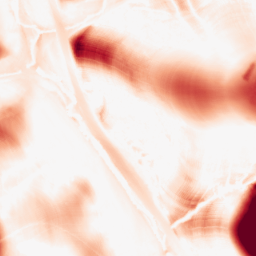
Category: morphological
Decomposition family: tophat
Decomposition parameters: size: 50
mode: white
Upsampling method: bilinear
Upsampling parameters: scale: 4
Upsampling scale: 4